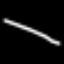
Label: line